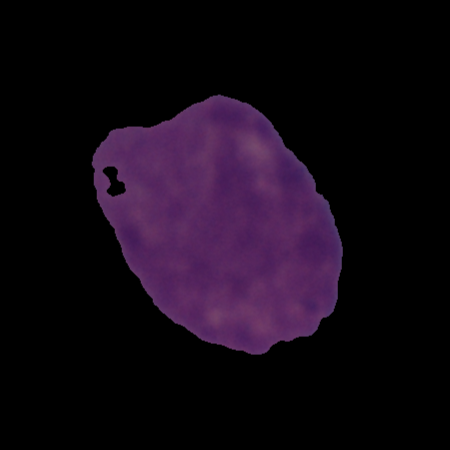
Label: cancer